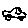
Label: car